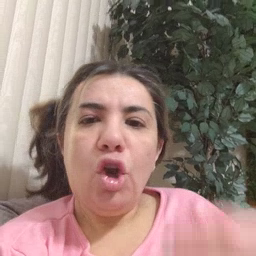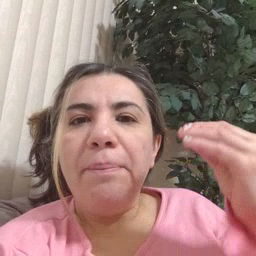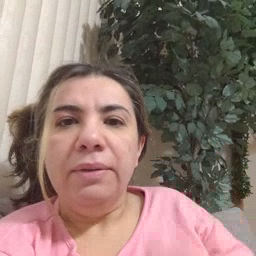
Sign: home